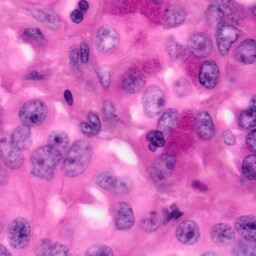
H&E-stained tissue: Pancreatic